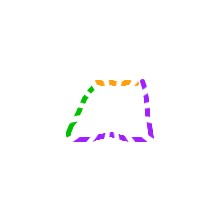
Shape: trapezoid